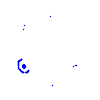
Particle: electron